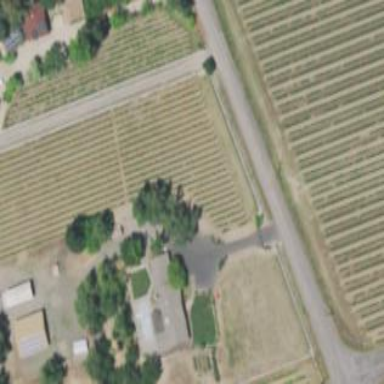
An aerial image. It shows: Vineyard with grape crops.